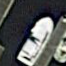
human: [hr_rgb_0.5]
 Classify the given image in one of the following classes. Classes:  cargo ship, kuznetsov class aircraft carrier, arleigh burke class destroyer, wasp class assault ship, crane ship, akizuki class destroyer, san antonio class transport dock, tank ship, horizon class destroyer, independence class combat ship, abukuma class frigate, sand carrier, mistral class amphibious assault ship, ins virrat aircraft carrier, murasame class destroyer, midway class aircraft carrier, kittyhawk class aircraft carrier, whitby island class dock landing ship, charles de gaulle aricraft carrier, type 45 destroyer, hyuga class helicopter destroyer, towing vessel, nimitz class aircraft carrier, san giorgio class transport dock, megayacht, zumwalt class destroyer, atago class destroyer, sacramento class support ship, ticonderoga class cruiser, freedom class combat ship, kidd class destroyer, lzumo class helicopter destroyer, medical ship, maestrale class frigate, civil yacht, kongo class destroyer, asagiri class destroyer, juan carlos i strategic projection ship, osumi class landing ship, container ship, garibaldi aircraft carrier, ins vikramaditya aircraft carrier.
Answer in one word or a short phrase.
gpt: Civil yacht